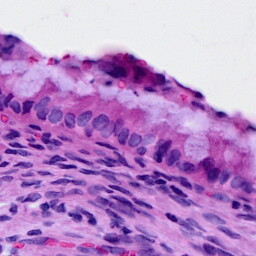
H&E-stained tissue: Cervix